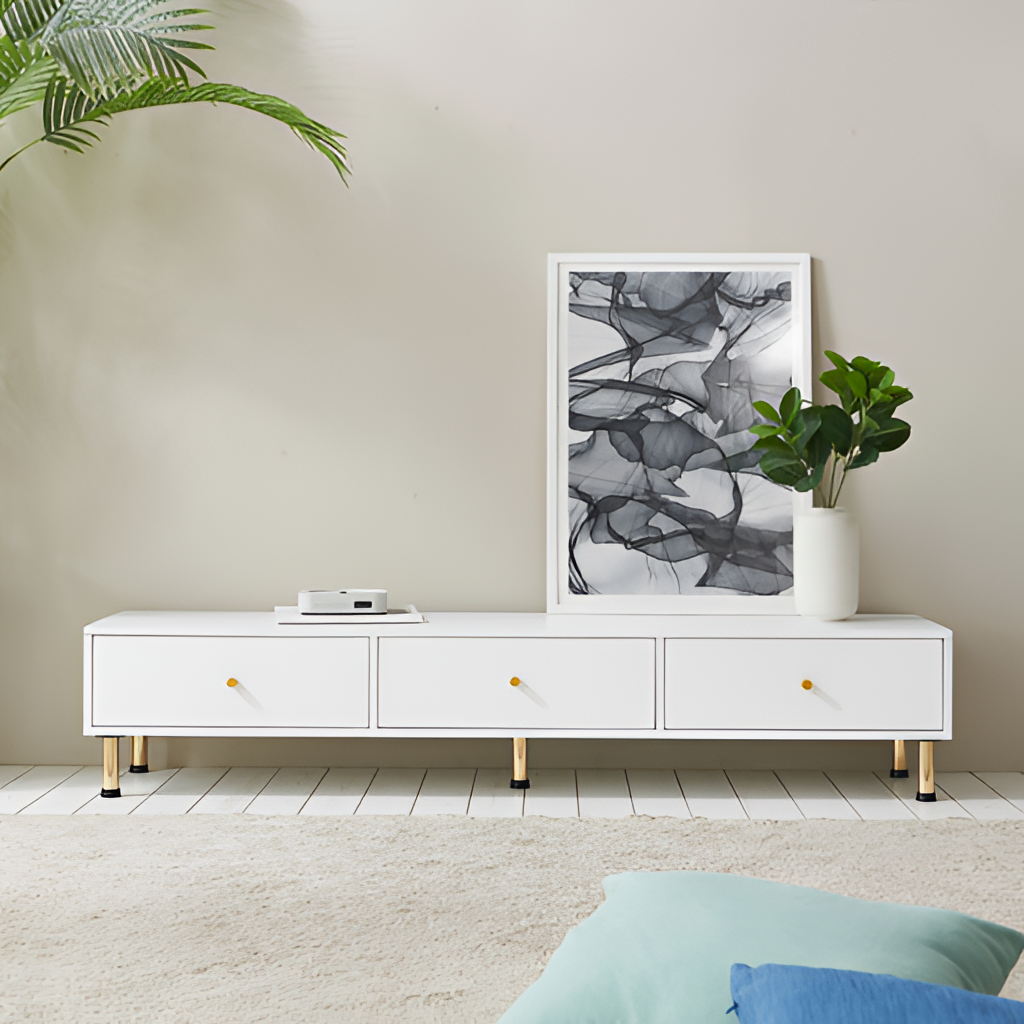
living room, white wood console, minimalist, paint wallpaper, with solid pattern, white wood flooring, with plank pattern